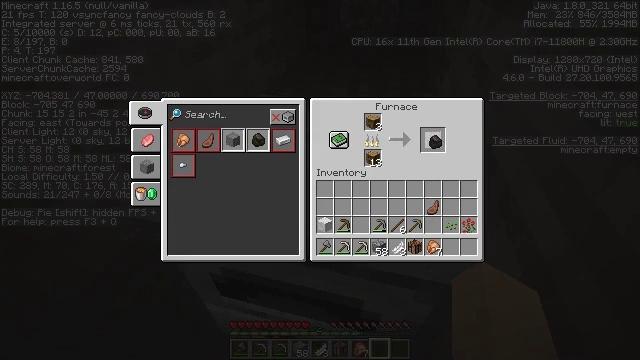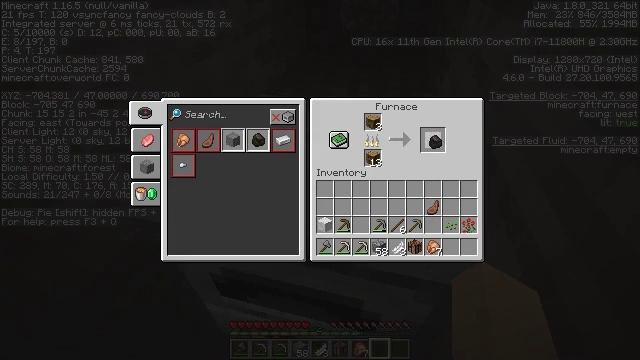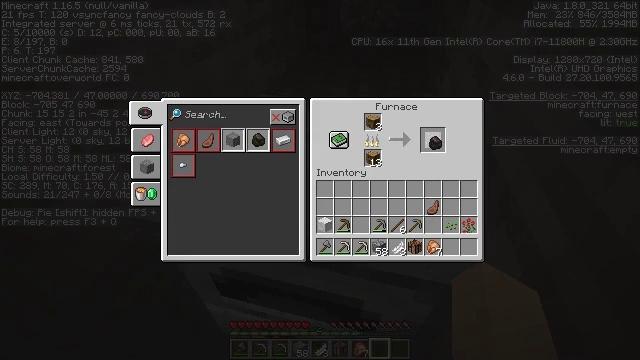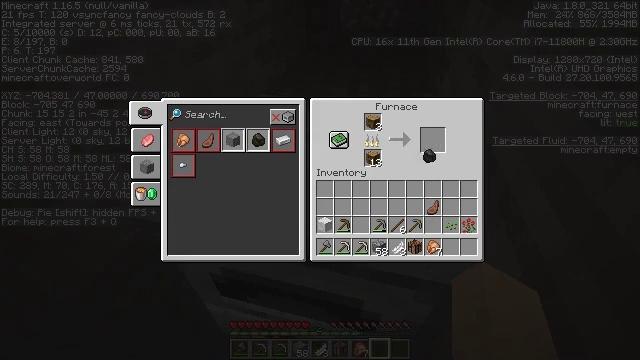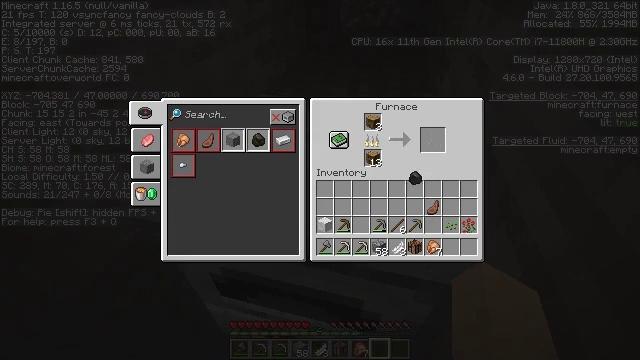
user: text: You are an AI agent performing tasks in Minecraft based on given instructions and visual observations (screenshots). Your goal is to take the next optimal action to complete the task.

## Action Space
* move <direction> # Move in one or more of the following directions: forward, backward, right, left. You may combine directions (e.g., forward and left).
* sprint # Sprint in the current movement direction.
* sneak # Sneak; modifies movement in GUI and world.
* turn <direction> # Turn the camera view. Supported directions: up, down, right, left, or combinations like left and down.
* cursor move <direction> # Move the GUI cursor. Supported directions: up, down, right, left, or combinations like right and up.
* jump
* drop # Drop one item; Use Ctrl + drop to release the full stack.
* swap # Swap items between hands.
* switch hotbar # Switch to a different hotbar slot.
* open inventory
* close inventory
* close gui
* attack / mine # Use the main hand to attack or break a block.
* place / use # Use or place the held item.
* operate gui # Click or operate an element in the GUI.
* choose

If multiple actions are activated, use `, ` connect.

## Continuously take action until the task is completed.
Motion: motion action
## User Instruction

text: Burn logs in the furnace to craft charcoal.
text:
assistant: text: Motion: operate gui
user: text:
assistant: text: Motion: no_op
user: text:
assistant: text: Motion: cursor move down
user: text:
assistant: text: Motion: cursor move left and down
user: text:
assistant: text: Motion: no_op